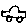
Label: car